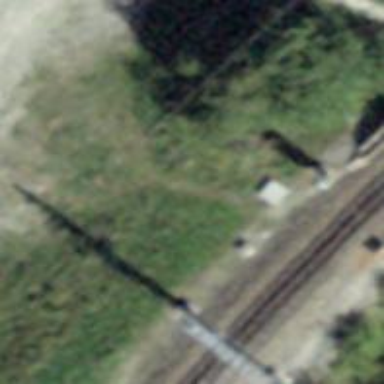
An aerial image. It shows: Railway signal.